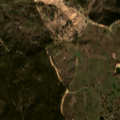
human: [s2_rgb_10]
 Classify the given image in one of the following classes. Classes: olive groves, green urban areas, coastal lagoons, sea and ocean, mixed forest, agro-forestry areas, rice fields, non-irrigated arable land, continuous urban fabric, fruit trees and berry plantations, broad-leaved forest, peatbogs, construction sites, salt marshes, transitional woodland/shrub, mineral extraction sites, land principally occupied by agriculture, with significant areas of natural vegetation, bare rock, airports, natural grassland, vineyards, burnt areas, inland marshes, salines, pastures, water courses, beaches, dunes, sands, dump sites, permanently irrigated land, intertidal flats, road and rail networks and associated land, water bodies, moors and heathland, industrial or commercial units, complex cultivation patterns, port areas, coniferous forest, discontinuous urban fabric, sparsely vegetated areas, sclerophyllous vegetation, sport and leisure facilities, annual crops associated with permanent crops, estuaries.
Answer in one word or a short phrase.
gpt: broad-leaved forest, transitional woodland/shrub